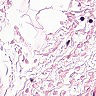
Metastatic tissue present: no